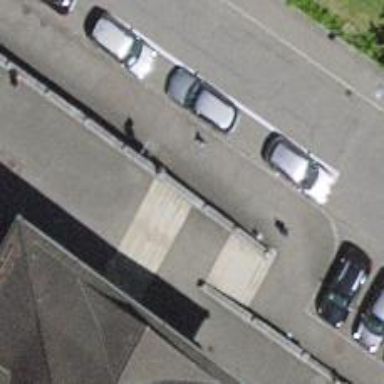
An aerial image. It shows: Road with steps.